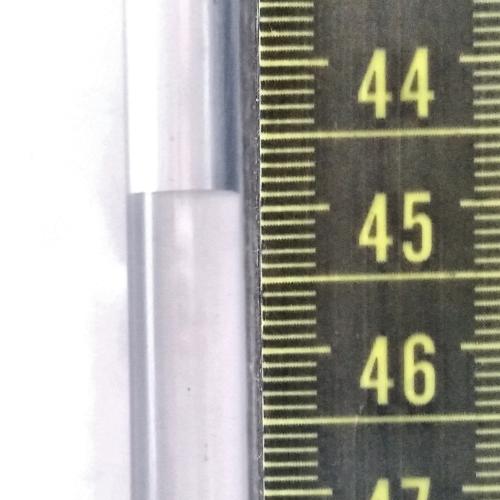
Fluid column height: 44.9 cm